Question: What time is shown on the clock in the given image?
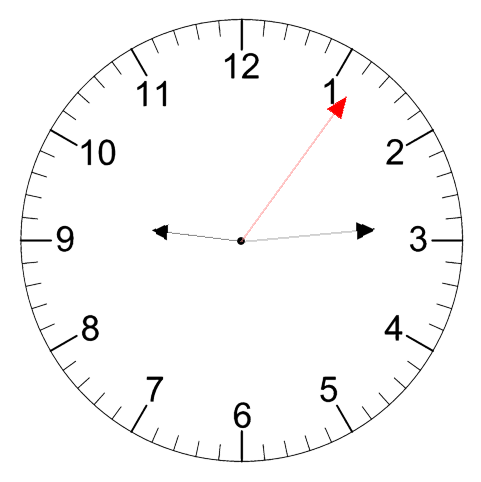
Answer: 09:14:06